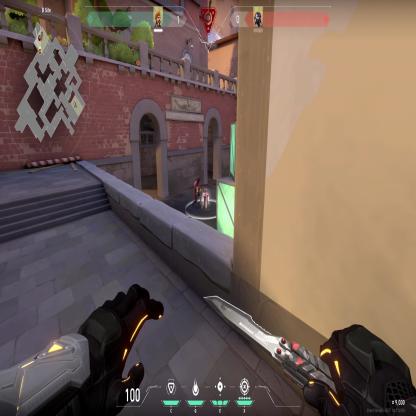
Label: planted spike ; enemy